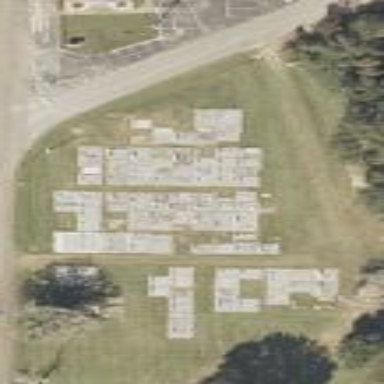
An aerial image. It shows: Cemetery.